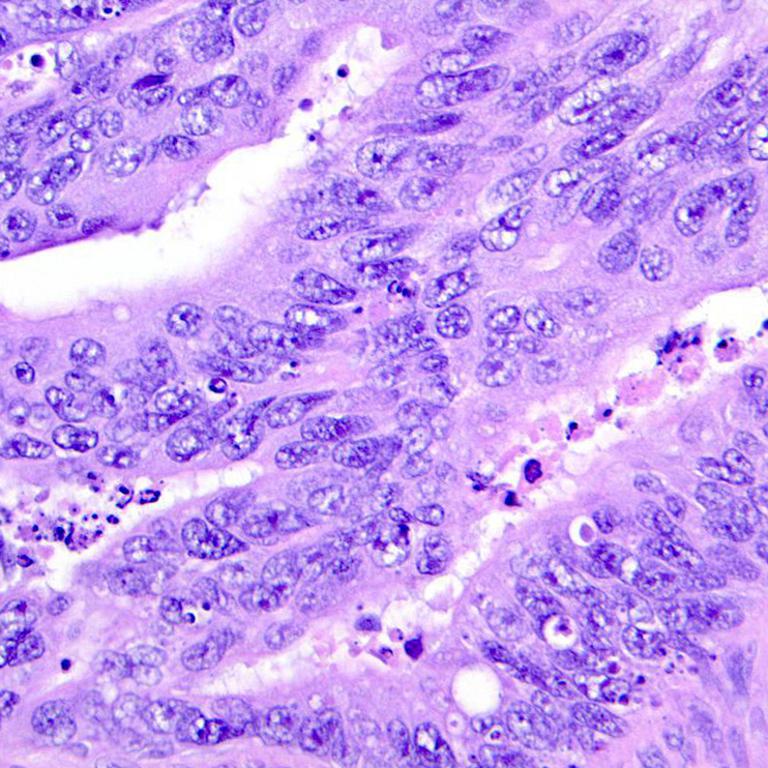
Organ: colon
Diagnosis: adenocarcinomas